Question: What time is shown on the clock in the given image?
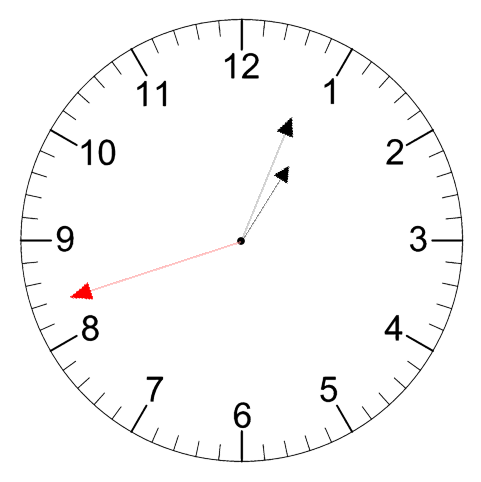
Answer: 01:03:42